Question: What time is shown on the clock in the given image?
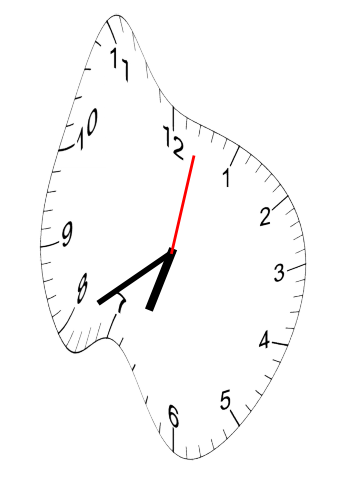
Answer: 06:40:02